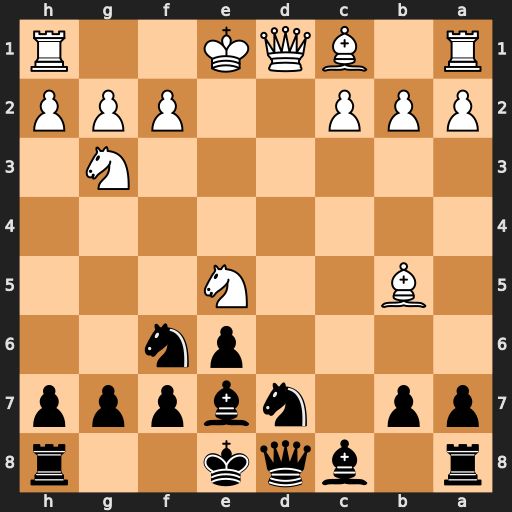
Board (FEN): r1bqk2r/pp1nbppp/4pn2/1B2N3/8/6N1/PPP2PPP/R1BQK2R
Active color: b
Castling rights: KQkq
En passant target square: -
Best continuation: Qa5+ Bd2 Qxb5